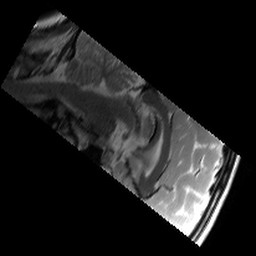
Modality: T2w
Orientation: sagittal
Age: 21
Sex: female
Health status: healthy
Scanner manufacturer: siemens
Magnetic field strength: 3 T
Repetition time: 6 s
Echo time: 0.064 s